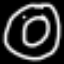
Label: donut